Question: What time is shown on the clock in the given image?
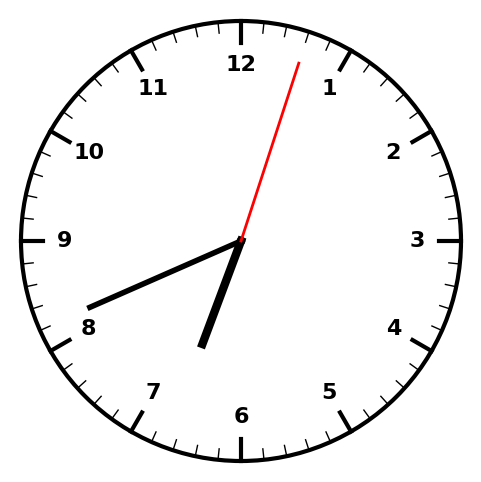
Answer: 06:41:03